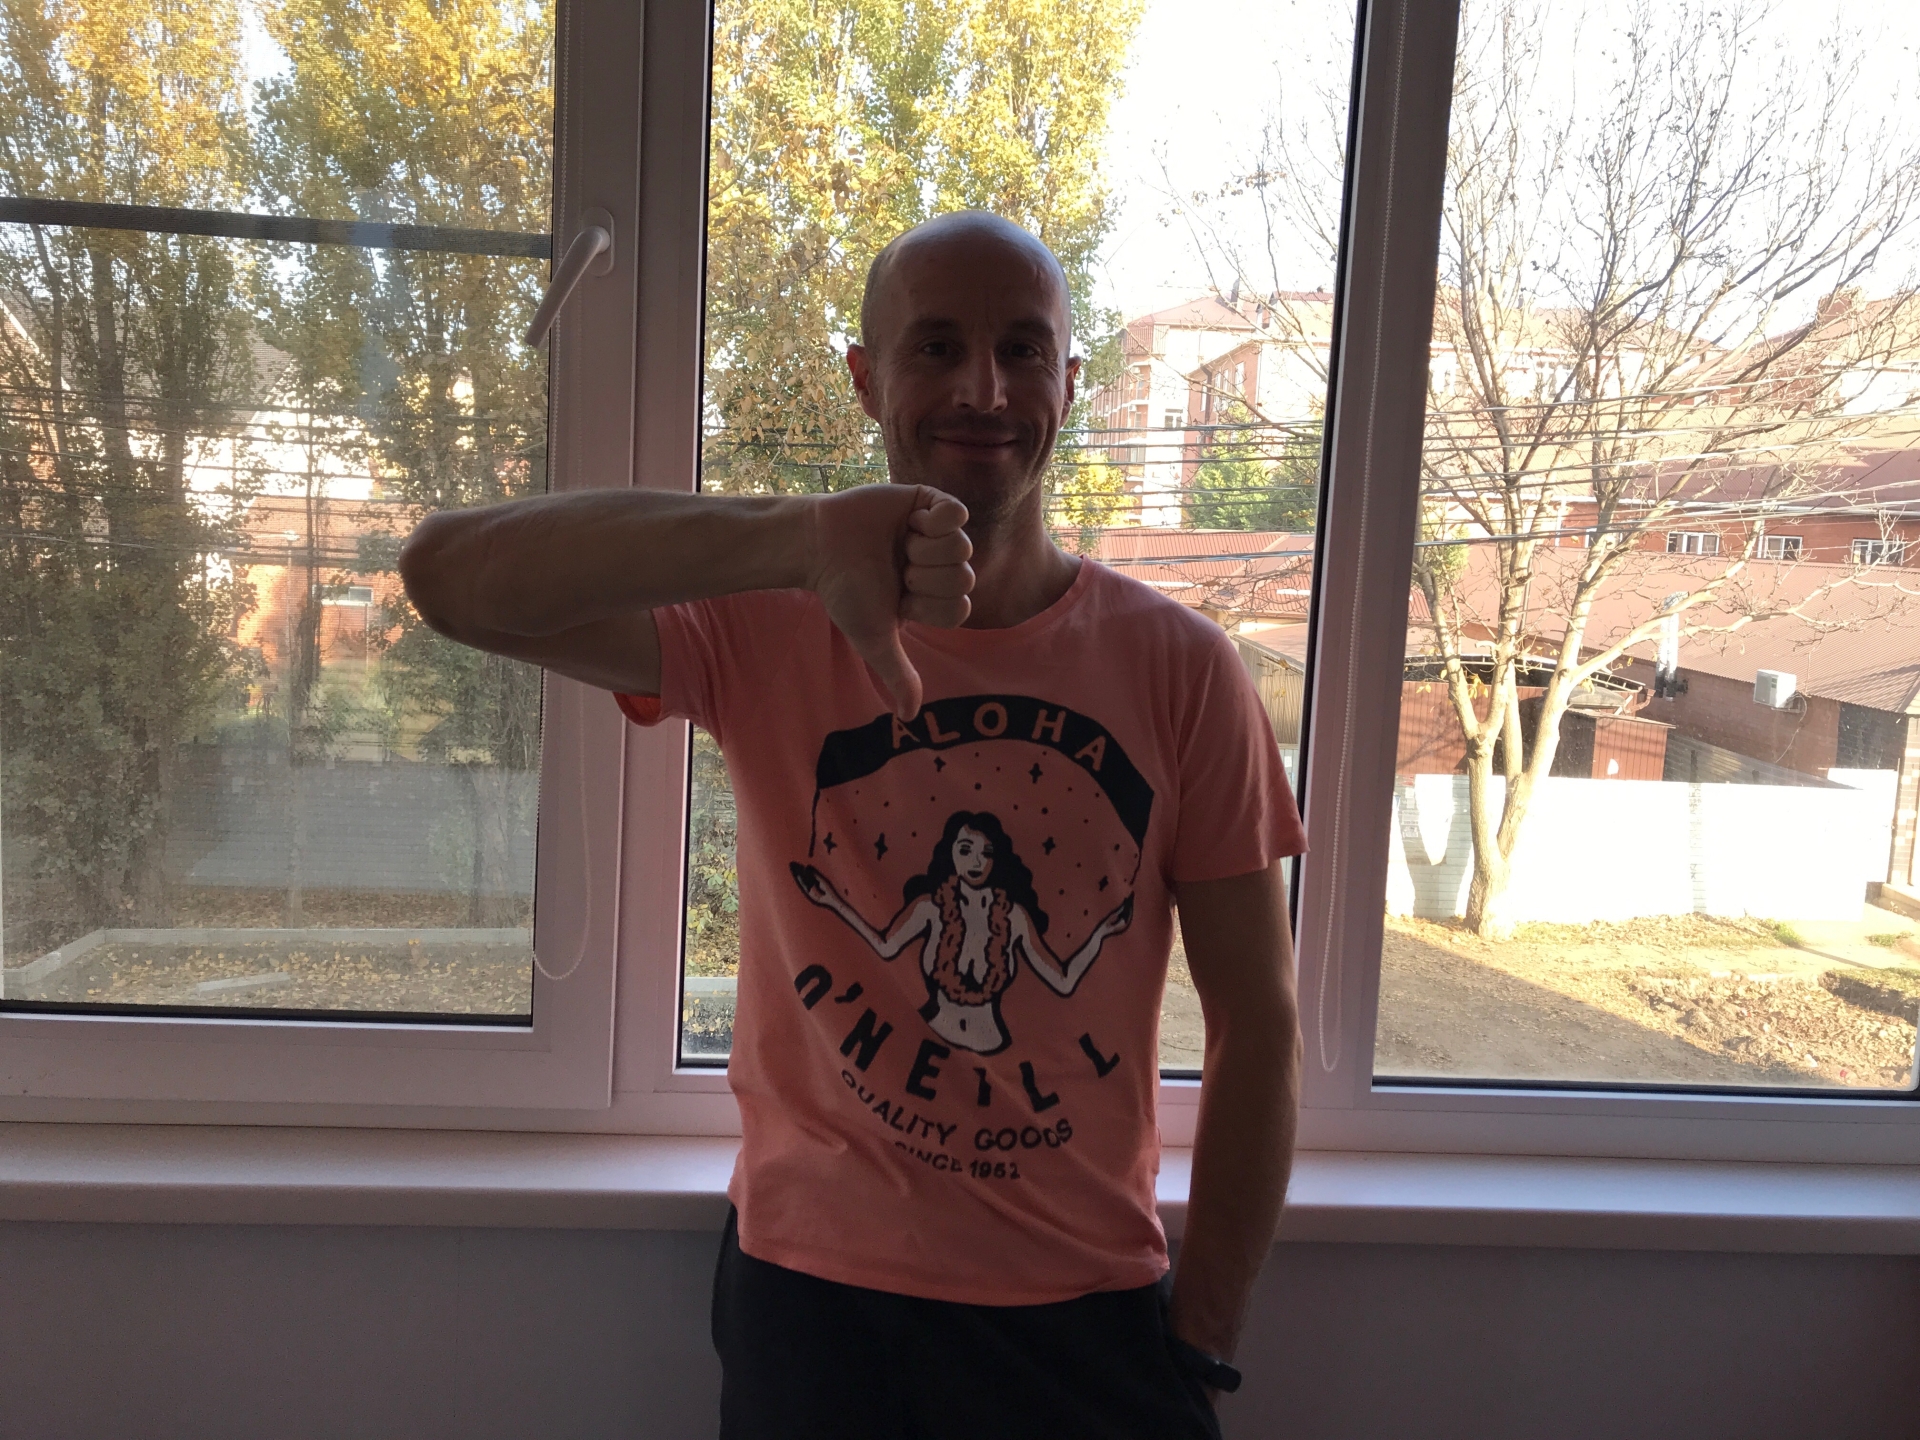
Label: clear